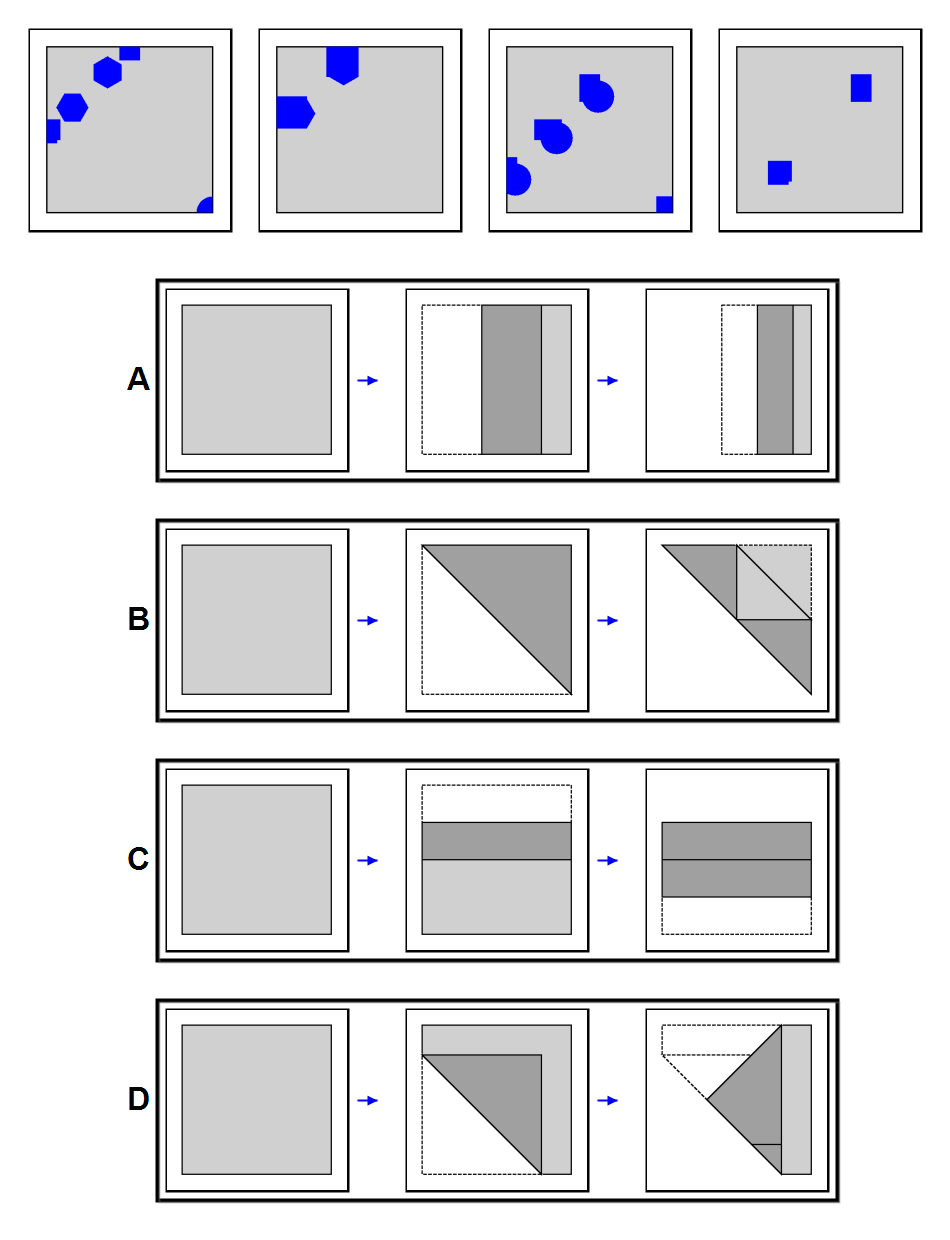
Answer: B